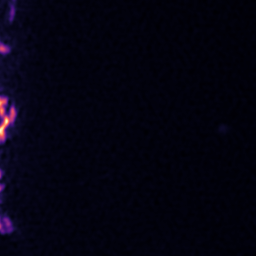
Label: Super-resolution ER image